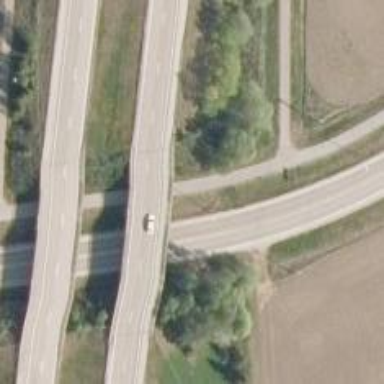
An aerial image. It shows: Bridge over motorway.